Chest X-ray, PA view. Patient: 88 years old, sex F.
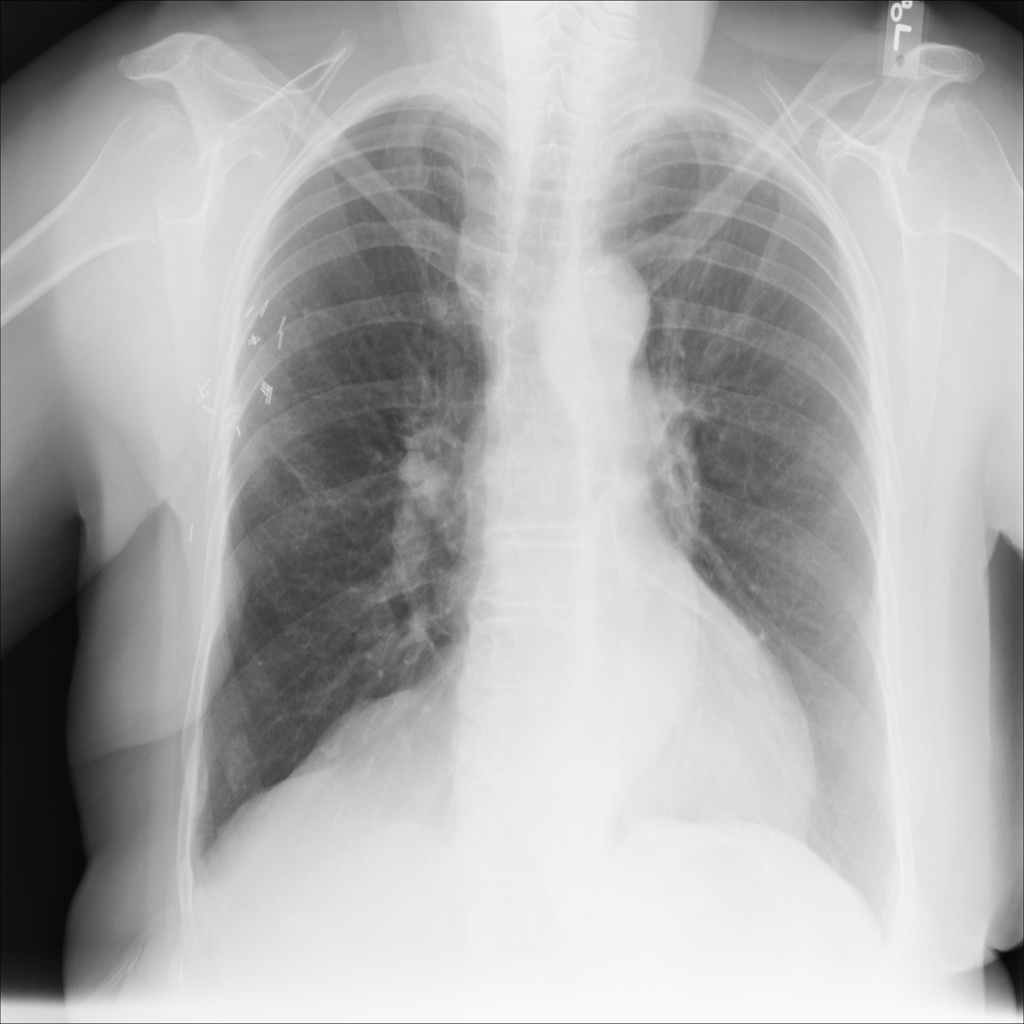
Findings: No Finding